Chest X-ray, AP view. Patient: 32 years old, sex M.
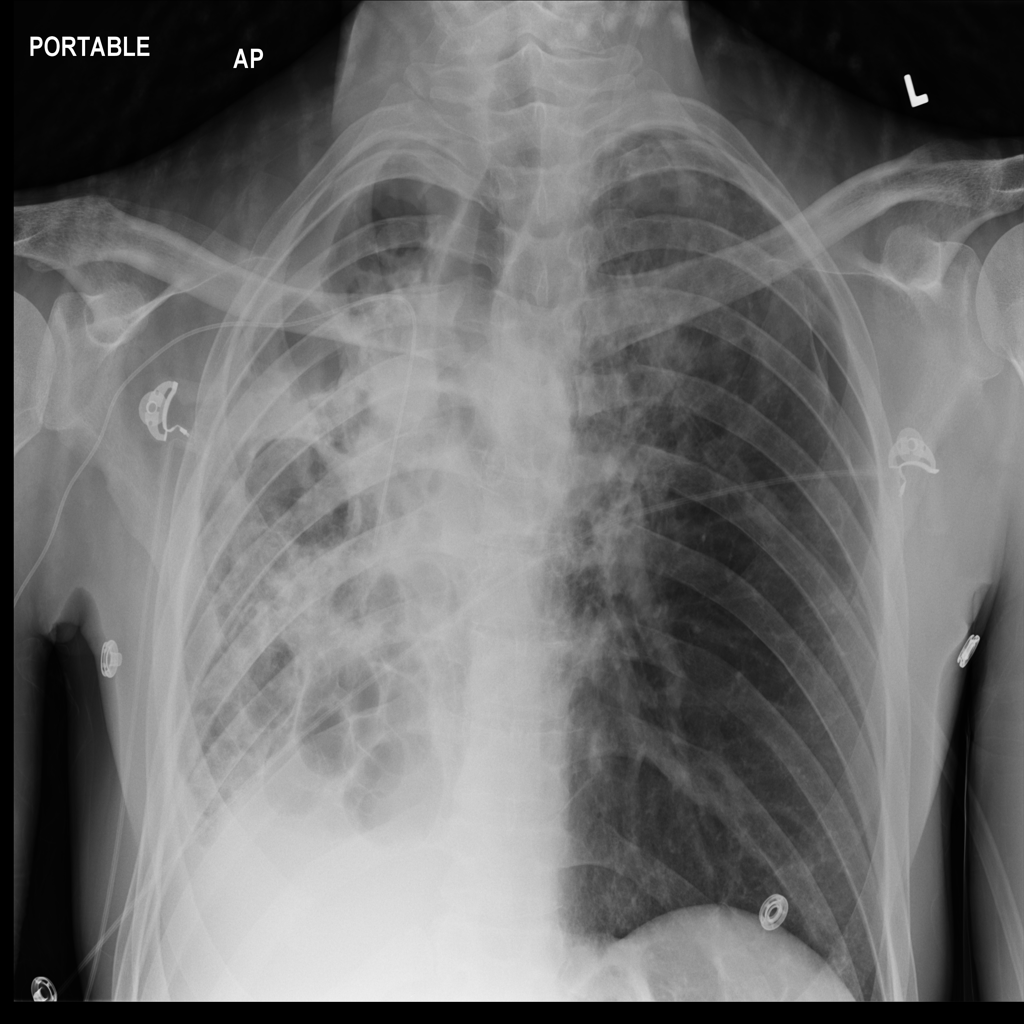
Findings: Pneumothorax